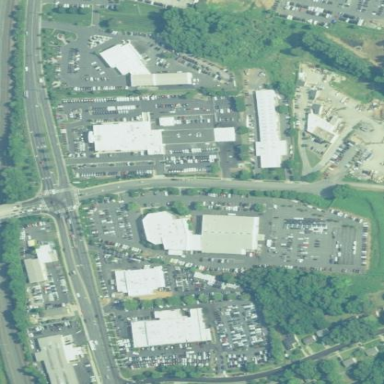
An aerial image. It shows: Retail area.